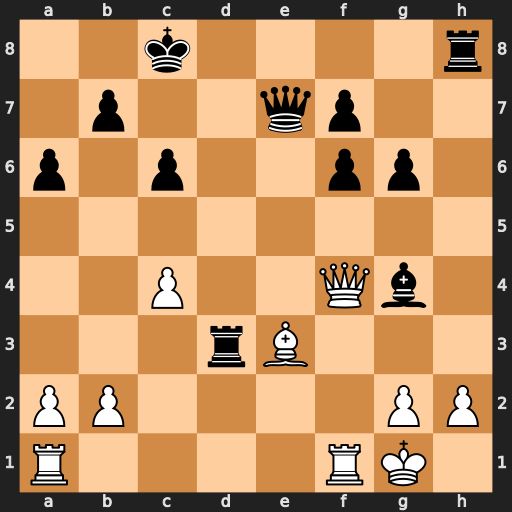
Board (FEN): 2k4r/1p2qp2/p1p2pp1/8/2P2Qb1/3rB3/PP4PP/R4RK1
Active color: w
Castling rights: -
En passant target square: -
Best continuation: Ba7 Qe5 Qxg4+ f5 Qf4 Qxf4 Rxf4